Field crop: maize
Growth stage: 1
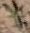
Species: atriplex